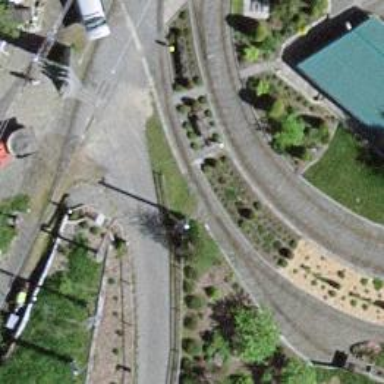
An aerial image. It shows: Miniature railway track.